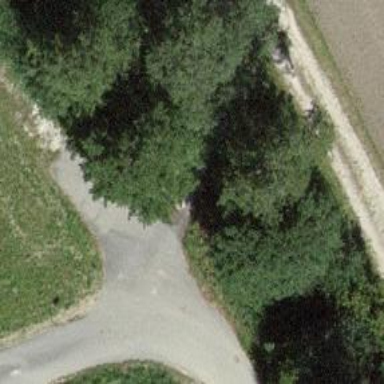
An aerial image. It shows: Culvert tunnel.